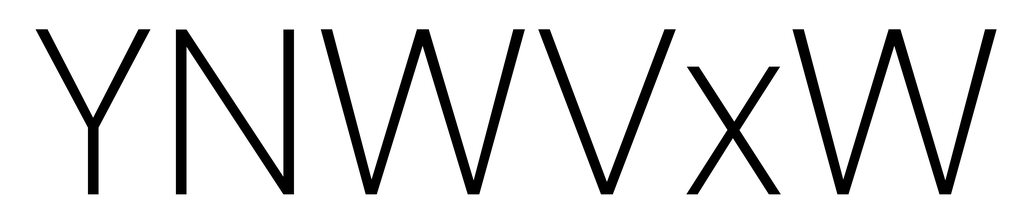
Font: Poppins-ExtraLight